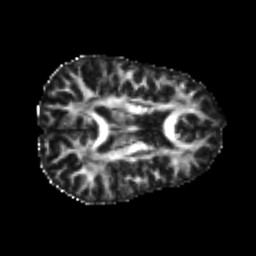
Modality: FA
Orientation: axial
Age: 22
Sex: female
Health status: healthy
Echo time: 0.074 s